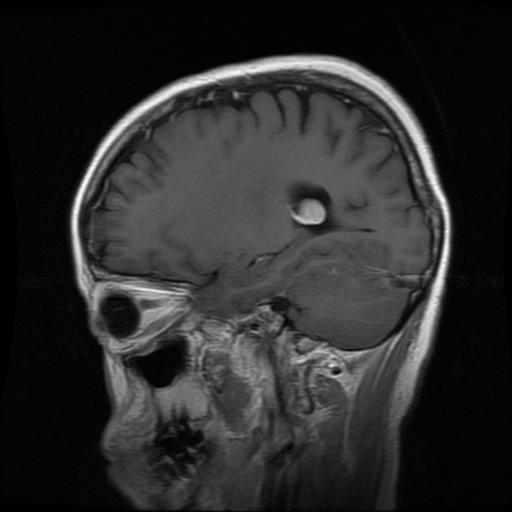
Label: meningioma